Question: I found out why the placeholder "Home Controller" was getting called <URL>
I commented out the reference to HomeController in RouteConfig.cs and added a Controller that I want it to call instead:
'''
public class RouteConfig
{
public static void RegisterRoutes(RouteCollection routes)
{
routes.IgnoreRoute("{resource}.axd/{*pathInfo}");
//If get 404 error re: favicon, see http://docs.castleproject.org/(X(1)S(vv4c5o450lhlzb45p5wzrq45))/Windsor.Windsor-tutorial-part-two-plugging-Windsor-in.ashx or just uncomment the line below:
//routes.IgnoreRoute("{*favicon}", new { favicon = @"(.*/)?favicon.ico(/.*)?" });
//routes.MapRoute(
// name: "Default",
// url: "{controller}/{action}/{id}",
// defaults: new { controller = "Home", action = "Index", id = UrlParameter.Optional }
//);
routes.MapRoute(
name: "Default",
url: "{controller}/{action}/{id}",
defaults: new { controller = "DepartmentsController", action = "GetCountOfDepartmentRecords", id = UrlParameter.Optional }
);
}
}
'''
...but that gives me a null here in WindsorControllerFactory:
'''
protected override IController GetControllerInstance(RequestContext requestContext, Type controllerType)
{
if (controllerType == null)
{
throw new HttpException(404, string.Format("The controller for path '{0}' could not be found.", requestContext.HttpContext.Request.Path));
}
return (IController)_kernel.Resolve(controllerType);
}
'''
...even though GetCountOfDepartmentRecords() does exist in DepartmentsController:
'''
public int GetCountOfDepartmentRecords()
{
return _deptsRepository.Get();
}
'''
So what am I missing as far as setup or configuration or ... ???
Note: I also tried the RouteConfig entry sans the "Controller" verbiage:
'''
defaults: new { controller = "Departments", action = "GetCountOfDepartmentRecords", id = UrlParameter.Optional }
'''
...but it makes no difference.
## UPDATE
This is what I have in WindsorDependencyResolver:
'''
public class ApiControllersInstaller : IWindsorInstaller
{
public void Install(Castle.Windsor.IWindsorContainer container, Castle.MicroKernel.SubSystems.Configuration.IConfigurationStore store)
{
container.Register(Classes.FromThisAssembly()
.BasedOn<ApiController>()
.LifestylePerWebRequest());
}
}
'''
...am I doing something wrong?
## UPDATE 2
Perhaps I have too many classes that implement IWindsorInstaller in my project?
&& ||, relatedly, I'm calling container.Register() too many times/in too many places?
I've got calls to container.Register() in three spots:
0) WindsorDependencyResolver.cs:
'''
public class ApiControllersInstaller : IWindsorInstaller
{
public void Install(Castle.Windsor.IWindsorContainer container, Castle.MicroKernel.SubSystems.Configuration.IConfigurationStore store)
{
container.Register(Classes.FromThisAssembly()
.BasedOn<ApiController>()
.LifestylePerWebRequest());
}
}
'''
1) SomethingProviderInstaller.cs:
'''
public class SomethingProviderInstaller : IWindsorInstaller
{
public void Install(IWindsorContainer container, IConfigurationStore store)
{
container.Register(Classes.FromThisAssembly()
.BasedOn(typeof(ISomethingProvider))
.WithServiceAllInterfaces());
container.AddFacility<TypedFactoryFacility>();
container.Register(Component.For<IMyFirstFactory>().AsFactory());
}
}
'''
2) RepositoriesInstaller
'''
public class RepositoriesInstaller : IWindsorInstaller
{
public void Install(IWindsorContainer container, IConfigurationStore store)
{
container.Register(
Types.FromThisAssembly()
.Where(type => type.Name.EndsWith("Repository"))
.WithService.DefaultInterfaces()
.Configure(c => c.LifestylePerWebRequest()));
}
}
'''
Is this "too much of a good thing"?
## UPDATE 3
My take on it is that this:
'''
public class ApiControllersInstaller : IWindsorInstaller
{
public void Install(Castle.Windsor.IWindsorContainer container, Castle.MicroKernel.SubSystems.Configuration.IConfigurationStore store)
{
container.Register(Classes.FromThisAssembly()
.BasedOn<ApiController>()
.LifestylePerWebRequest());
}
}
'''
...should register everything that implements the ApiController interface; so, DepartmentsController should be installed.
'''
public class DepartmentsController : ApiController
'''
(as should all of the other Controllers, as they all implement the ApiController interface).
While this one:
'''
public void Install(IWindsorContainer container, IConfigurationStore store)
{
container.Register(Classes.FromThisAssembly()
.BasedOn(typeof(ISomethingProvider))
.WithServiceAllInterfaces());
container.AddFacility<TypedFactoryFacility>();
container.Register(Component.For<IMyFirstFactory>().AsFactory());
}
'''
...would only register the single class that implements ISomethingProvider.
And finally this one:
container.Register(
Types.FromThisAssembly()
.Where(type => type.Name.EndsWith("Controllers"))
.WithService.DefaultInterfaces()
.Configure(c => c.LifestylePerWebRequest()));
...would register everything named Controller.
Note: I replaced:
'''
.Where(type => type.Name.EndsWith("Repository"))
'''
...with what it is above (Repository).
I put breakpoints in them all, and they were all hit following were hit, in reverse order from how they are shown above. So I don't know if only one call to container.Register() is allowed, or why I'm getting a null Controller...
## UPDATE 4
Based on the example <URL> by Summit Dishpanhands, I commented out the code I had in RepositoriesInstaller and replaced it with this:
'''
container.Register(
Component.For<IDepartmentRepository>().ImplementedBy<DepartmentRepository>()
);
'''
...still no joy in Mudville, though...
## UPDATE 5
Using Summit's code here <URL>, I changed the code in Global.asax.cs from:
'''
protected void Application_Start()
{
AreaRegistration.RegisterAllAreas();
GlobalConfiguration.Configure(WebApiConfig.Register);
BootstrapContainer();
}
private static void BootstrapContainer()
{
_container = new WindsorContainer().Install(FromAssembly.This());
var controllerFactory = new WindsorControllerFactory(_container.Kernel);
ControllerBuilder.Current.SetControllerFactory(controllerFactory);
GlobalConfiguration.Configuration.Services.Replace(
typeof(IHttpControllerActivator), new WindsorCompositionRoot(_container));
}
'''
...to this:
'''
protected void Application_Start()
{
AreaRegistration.RegisterAllAreas();
WebApiConfig.Register(GlobalConfiguration.Configuration);
FilterConfig.RegisterGlobalFilters(GlobalFilters.Filters);
RouteConfig.RegisterRoutes(RouteTable.Routes);
BundleConfig.RegisterBundles(BundleTable.Bundles);
ConfigureWindsor(GlobalConfiguration.Configuration);
}
public static void ConfigureWindsor(HttpConfiguration configuration)
{
_container = new WindsorContainer();
_container.Install(FromAssembly.This());
_container.Kernel.Resolver.AddSubResolver(new CollectionResolver(_container.Kernel, true));
var dependencyResolver = new WindsorDependencyResolver(_container);
configuration.DependencyResolver = dependencyResolver;
}
'''
...and I seem to have gotten further. Now, instead of a runtime exception, I get a browsetime exception, namely HTTP Error 403.14 - Forbidden:

Do I really need to mess with ISS, or is there something else that would solve this conundrum?
## UPDATE 6
In response to Kiran Challa:
When I change it to MapHttpRoute like so:
'''
routes.MapHttpRoute(
name: "Departments",
url: "{controller}/{action}/{id}",
defaults: new { controller = "Departments", action = "GetCountOfDepartmentRecords", id = UrlParameter.Optional }
);
'''
...I get the compile-time error ""
## UPDATE 7
Thanks for your help, Kiran.
I do have a WebApiConfig.cs, and it actually already has all this:
'''
public static class WebApiConfig
{
public static void Register(HttpConfiguration config)
{
// Web API configuration and services
// Web API routes
config.MapHttpAttributeRoutes();
config.Routes.MapHttpRoute(
name: "DefaultApi",
routeTemplate: "api/{controller}/{id}",
defaults: new { id = RouteParameter.Optional }
);
config.Routes.MapHttpRoute(
name: "DefaultApiWithParameters",
routeTemplate: "api/{controller}/{ID}/{CountToFetch}"
//defaults: new { ID = RouteParameter.Optional, CountToFetch = RouteParameter.Optional }
);
config.Routes.MapHttpRoute(
name: "DefaultApiWith3Parameters",
routeTemplate: "api/{controller}/{ID}/{packSize}/{CountToFetch}"
//defaults: new { ID = RouteParameter.Optional, packSize = RouteParameter.Optional, CountToFetch = RouteParameter.Optional }
);
}
}
'''
...so I guess I should just comment out the stuff in RouteConfig.cs; it seems I've got too many files; it's as if my closet is chockfull of flammables.
## UPDATE 8
For Adam Connelly:
"I'm assuming you mean that controllerType is null."
Yes.
"Where you currently have something like the following:
var controllerFactory = new WindsorControllerFactory(container.Kernel);
ControllerBuilder.Current.SetControllerFactory(controllerFactory);
You'll need to do something like this as well (or instead if your project only uses WebApi):
GlobalConfiguration.Configuration.Services.Replace(
typeof (IHttpControllerActivator),
new WindsorControllerActivator(container));"
Actually, I did have both of them:
'''
private static void BootstrapContainer()
{
_container = new WindsorContainer().Install(FromAssembly.This());
var controllerFactory = new WindsorControllerFactory(_container.Kernel);
ControllerBuilder.Current.SetControllerFactory(controllerFactory);
GlobalConfiguration.Configuration.Services.Replace(
typeof(IHttpControllerActivator), new WindsorCompositionRoot(_container));
}
'''
...but am currently not calling BootstrapContainer(), so neither is called. What replaced that is:
'''
private static IWindsorContainer _container;
. . .
protected void Application_Start()
{
AreaRegistration.RegisterAllAreas();
WebApiConfig.Register(GlobalConfiguration.Configuration);
FilterConfig.RegisterGlobalFilters(GlobalFilters.Filters);
RouteConfig.RegisterRoutes(RouteTable.Routes);
BundleConfig.RegisterBundles(BundleTable.Bundles);
ConfigureWindsor(GlobalConfiguration.Configuration);
}
public static void ConfigureWindsor(HttpConfiguration configuration)
{
_container = new WindsorContainer();
_container.Install(FromAssembly.This());
_container.Kernel.Resolver.AddSubResolver(new CollectionResolver(_container.Kernel, true));
var dependencyResolver = new WindsorDependencyResolver(_container);
configuration.DependencyResolver = dependencyResolver;
}
'''
## UPDATE 9
Serdar, <URL> seems very helpful, especially the ServiceInstaller : IWindsorInstaller method.
Now in that, I see that IRepository has a different lifestyle (LifestyleTransient) than the rest (LifestylePerWebRequest).
Is IRepository something I should have a reference to (I don't, it's unresolvable), or is it a custom interface of yours, such as all the rest appear to be (IUserService, IAppService, etc.)?
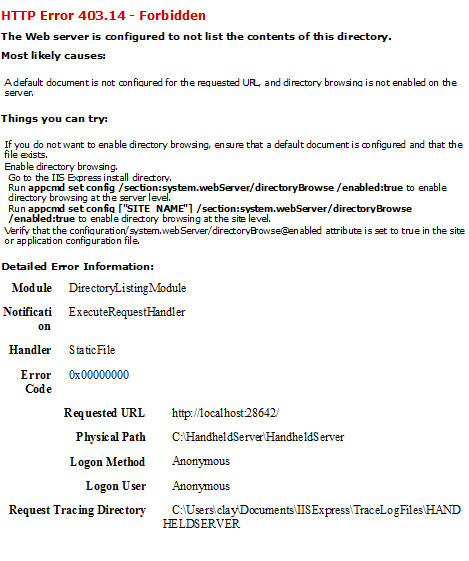
Answer: Ok, so let's break this down. You're saying that you're getting a null in WindsorControllerFactory.GetControllerInstance. I'm assuming you mean that controllerType is null.
What this means is that your problem is nothing to do with Windsor, so you can save yourself a lot of confusion by ignoring your Windsor configuration for now. The problem is that your WebApi routing isn't setup correctly, so WebApi isn't able to find the appropriate controller based on the route you've supplied.
Like Kiran said, it doesn't look like you've actually mapped any routes for the WebApi, which is probably what your problem is.
Additionally, WebApi doesn't use the WindsorControllerFactory that MVC uses, you need a separate class that implements IHttpControllerActivator (see Serdar's post above for a link with an example).
Where you currently have something like the following:
'''
var controllerFactory = new WindsorControllerFactory(container.Kernel);
ControllerBuilder.Current.SetControllerFactory(controllerFactory);
'''
You'll need to do something like this as well (or instead if your project only uses WebApi):
'''
GlobalConfiguration.Configuration.Services.Replace(
typeof (IHttpControllerActivator),
new WindsorControllerActivator(container));
'''
So here's what you need to do:
- -
I've grabbed your source and fixed a few problems with it. I created a pull request at <URL> with the fixes in it. Take a look at that for the details of what I changed. Here's a quick summary of what I changed:
- - -
Additionally, I moved all the API controllers into an api folder to make things easier to understand, and I used attribute routing on the DepartmentsController. An example call is GET /api/Departments/Count.
Using attribute routing isn't necessary, but it's normally easier to create a decent API with.
I've verified that I can now make the following requests and get into the DepartmentsController:
- -